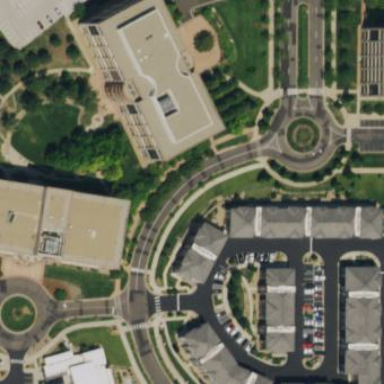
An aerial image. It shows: Office building.